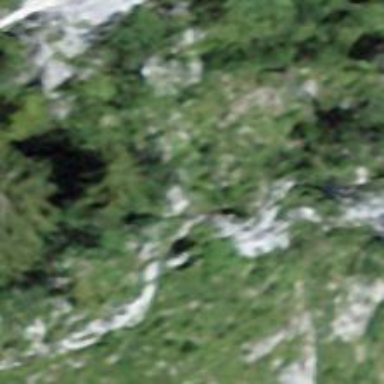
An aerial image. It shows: Cliff in nature.